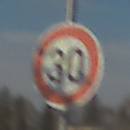
Verkehrszeichen: Geschwindigkeit30
Umgebung: Outdoor, Nature
Tageszeit: MorningAfternoon
Wetter: Clear
Licht: Natural
Jahreszeit: NotSpecified
Kontrast: HighContrast